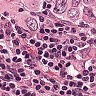
Metastatic tissue present: yes